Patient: sex M, age 64
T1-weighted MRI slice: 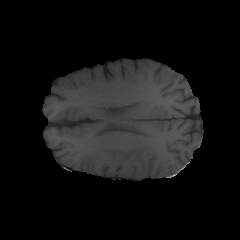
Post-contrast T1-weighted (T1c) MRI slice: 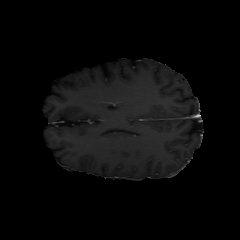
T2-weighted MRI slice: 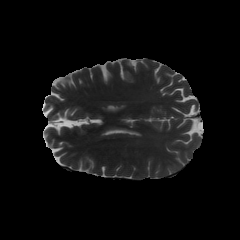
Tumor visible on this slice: no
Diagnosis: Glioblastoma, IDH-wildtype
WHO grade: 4